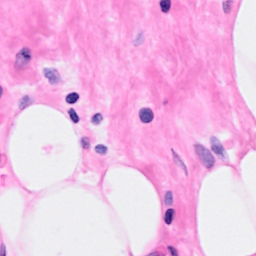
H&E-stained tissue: Breast